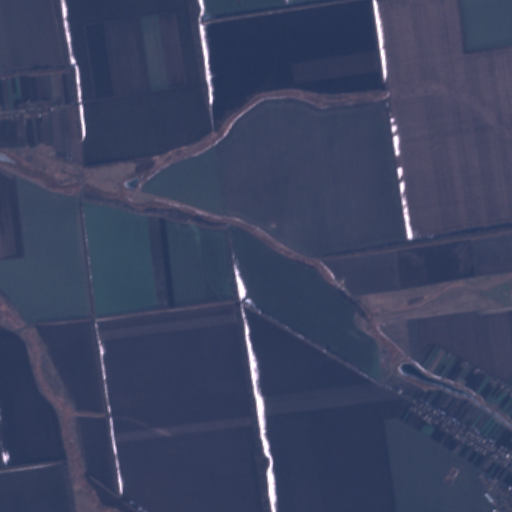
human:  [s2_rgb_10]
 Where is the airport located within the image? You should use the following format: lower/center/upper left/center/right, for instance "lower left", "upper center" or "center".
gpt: The airport is located in the center right of the image.
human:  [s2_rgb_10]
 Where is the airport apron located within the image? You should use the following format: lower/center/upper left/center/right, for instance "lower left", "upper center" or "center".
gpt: The airport apron is located in the center right of the image.
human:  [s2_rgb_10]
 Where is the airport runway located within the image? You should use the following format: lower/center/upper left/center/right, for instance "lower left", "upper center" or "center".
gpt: The airport runway is located in the center right of the image.
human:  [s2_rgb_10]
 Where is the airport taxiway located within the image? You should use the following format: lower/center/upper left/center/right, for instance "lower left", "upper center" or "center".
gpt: The airport taxiway is located in the center right of the image.
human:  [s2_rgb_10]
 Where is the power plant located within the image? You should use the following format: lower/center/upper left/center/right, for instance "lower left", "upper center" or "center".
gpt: There is no power plant in the image.